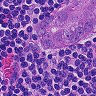
Metastatic tissue present: yes